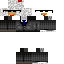
A male skeleton skin with dark skin, wearing brown helmet dressed in a black robe top and black pants, featuring a closed mouth.